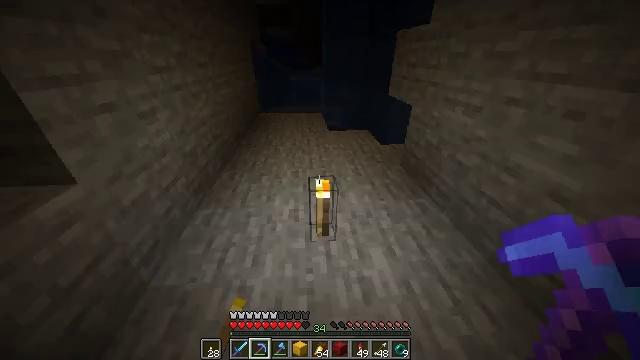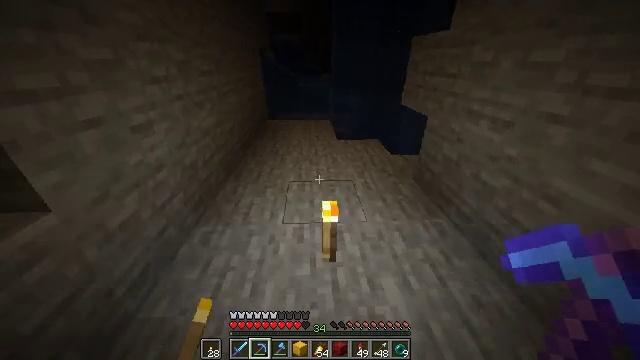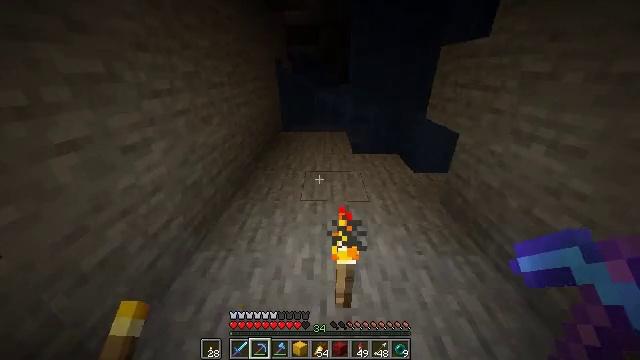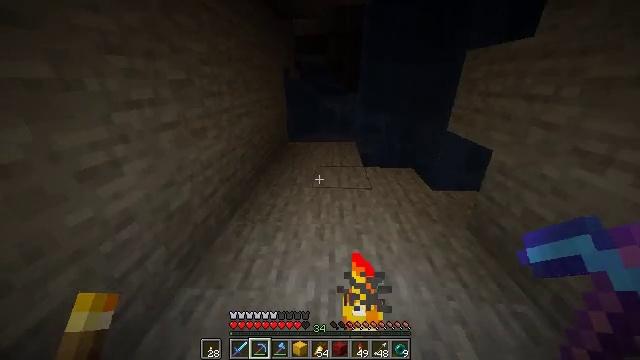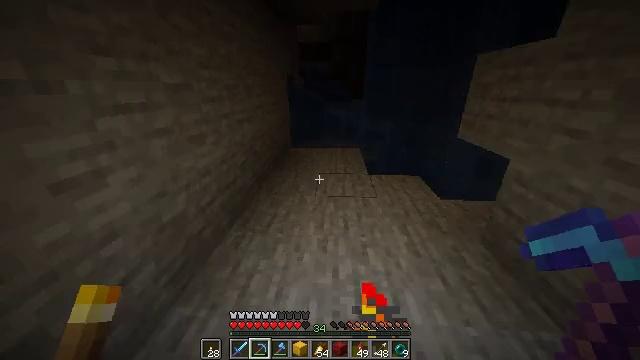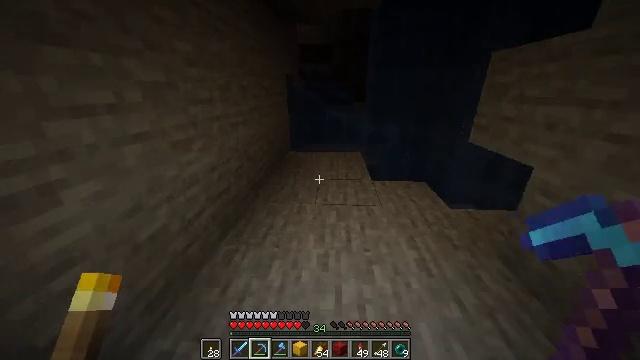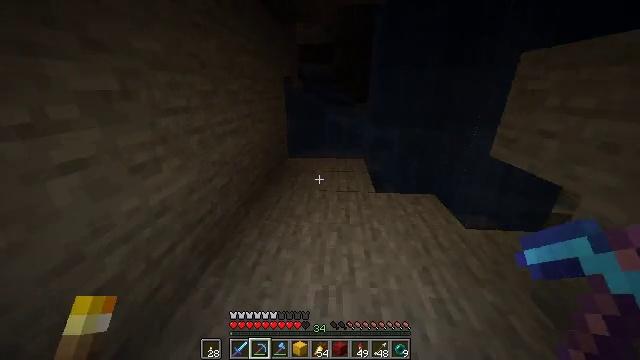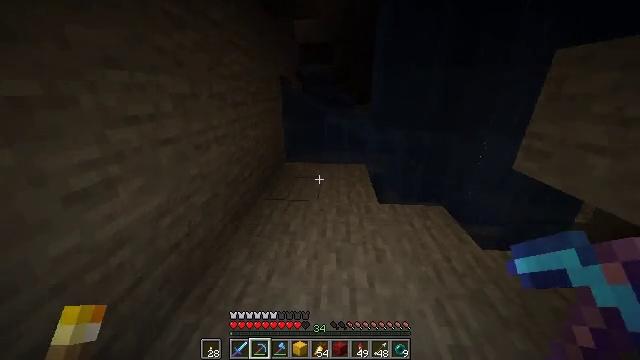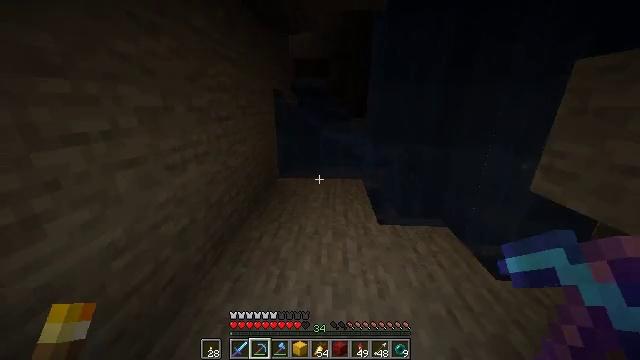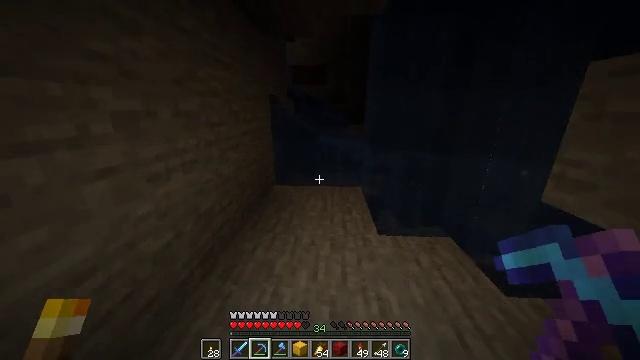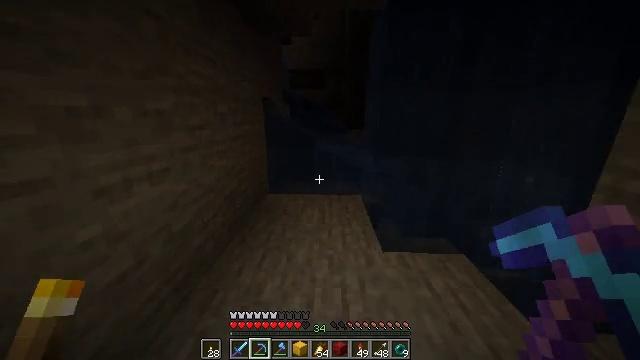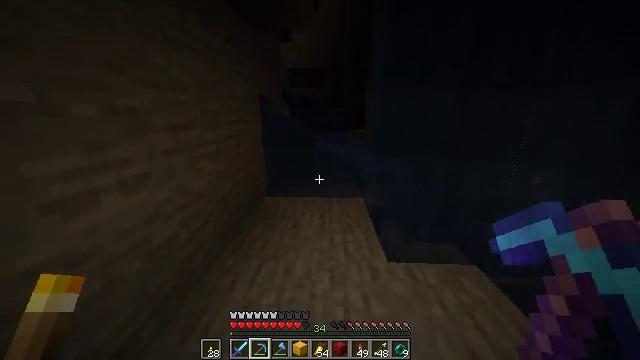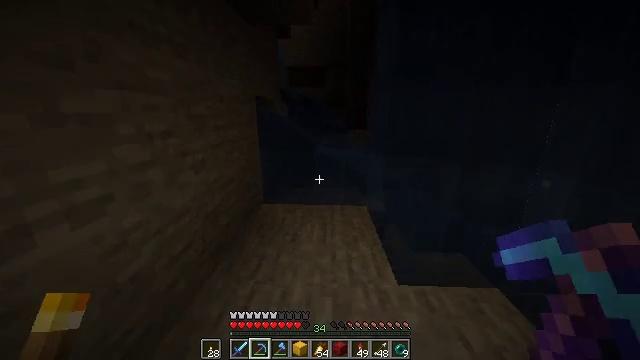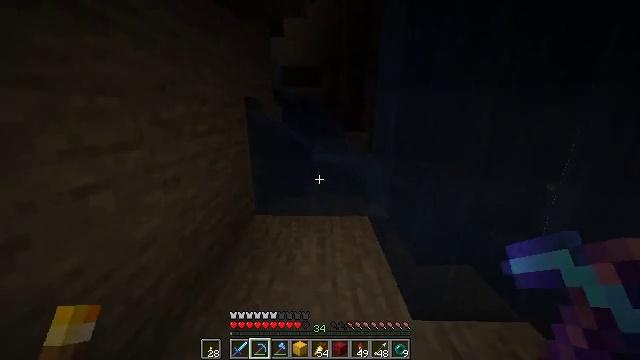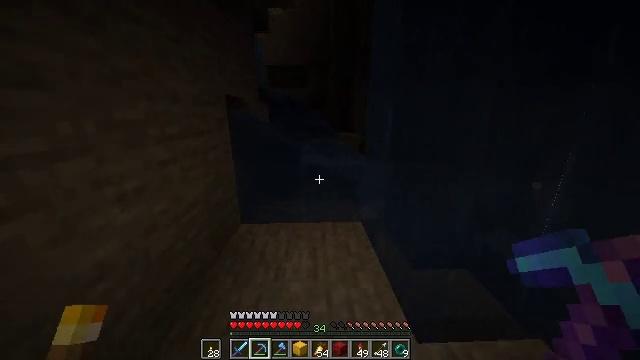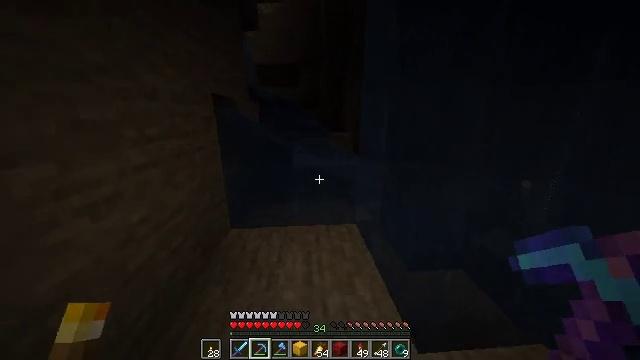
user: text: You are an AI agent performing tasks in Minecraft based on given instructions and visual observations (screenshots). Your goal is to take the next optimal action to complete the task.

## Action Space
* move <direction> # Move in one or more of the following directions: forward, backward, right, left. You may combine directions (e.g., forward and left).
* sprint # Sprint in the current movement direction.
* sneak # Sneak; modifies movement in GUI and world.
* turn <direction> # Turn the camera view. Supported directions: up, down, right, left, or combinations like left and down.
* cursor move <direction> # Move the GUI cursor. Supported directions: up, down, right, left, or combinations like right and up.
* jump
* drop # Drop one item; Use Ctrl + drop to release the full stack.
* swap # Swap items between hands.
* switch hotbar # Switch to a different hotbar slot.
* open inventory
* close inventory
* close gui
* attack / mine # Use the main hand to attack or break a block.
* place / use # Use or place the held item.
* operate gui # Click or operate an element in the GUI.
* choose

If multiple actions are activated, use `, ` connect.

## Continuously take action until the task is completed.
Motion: motion action
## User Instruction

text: Mine the emerald ore underground.
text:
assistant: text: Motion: move forward, sprint, turn left and up
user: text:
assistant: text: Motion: move forward, sprint, turn left and up
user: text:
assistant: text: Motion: move forward, sprint, turn left and up
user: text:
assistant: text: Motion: move forward, sprint, turn up
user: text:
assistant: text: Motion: move forward, sprint
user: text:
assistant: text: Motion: move forward, sprint
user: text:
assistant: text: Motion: move forward, sprint
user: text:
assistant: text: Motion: move forward, sprint, turn right and up
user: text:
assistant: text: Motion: move forward, sprint, turn up
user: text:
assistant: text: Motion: move forward, sprint, turn up
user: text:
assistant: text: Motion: move forward, sprint
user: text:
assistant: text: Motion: move forward, sprint
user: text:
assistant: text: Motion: move forward, sprint, turn right
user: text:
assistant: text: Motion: move forward, sprint, turn right
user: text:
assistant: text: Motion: move forward, sprint, turn right
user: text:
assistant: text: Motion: move forward, sprint
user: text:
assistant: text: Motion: move forward, sprint
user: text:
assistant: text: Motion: move forward, sprint
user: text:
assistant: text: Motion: move forward, sprint
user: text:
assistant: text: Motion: move forward, sprint
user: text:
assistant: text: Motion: move forward, sprint
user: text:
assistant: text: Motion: move forward, sprint, turn right, jump
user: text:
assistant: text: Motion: move forward, sprint, turn right and down, jump
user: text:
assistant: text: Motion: move forward, sprint, turn right and down, jump
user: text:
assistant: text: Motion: move forward, sprint, turn right, jump
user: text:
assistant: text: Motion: move forward, sprint, jump
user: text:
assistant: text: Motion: move forward, sprint, jump
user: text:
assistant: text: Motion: move forward, sprint, turn right and down, jump
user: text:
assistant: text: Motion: move forward, sprint, turn right and down, jump
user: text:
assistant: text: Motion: move forward, sprint, turn right and down, jump